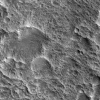
Atmospheric dust classification: not_dusty